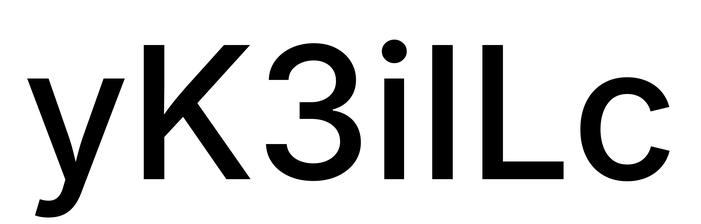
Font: Inter_Medium